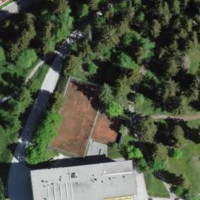
EUNIS habitat code: 55
Species observed at this site:
Campanula glomerata
Cirsium arvense